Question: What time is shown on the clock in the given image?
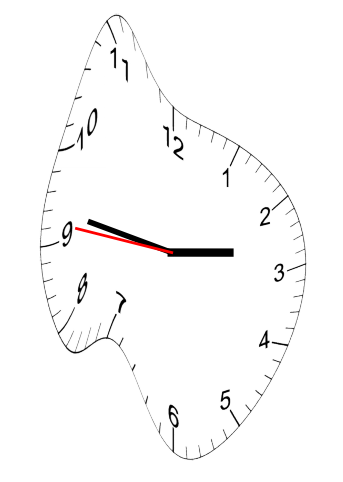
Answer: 02:46:46